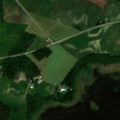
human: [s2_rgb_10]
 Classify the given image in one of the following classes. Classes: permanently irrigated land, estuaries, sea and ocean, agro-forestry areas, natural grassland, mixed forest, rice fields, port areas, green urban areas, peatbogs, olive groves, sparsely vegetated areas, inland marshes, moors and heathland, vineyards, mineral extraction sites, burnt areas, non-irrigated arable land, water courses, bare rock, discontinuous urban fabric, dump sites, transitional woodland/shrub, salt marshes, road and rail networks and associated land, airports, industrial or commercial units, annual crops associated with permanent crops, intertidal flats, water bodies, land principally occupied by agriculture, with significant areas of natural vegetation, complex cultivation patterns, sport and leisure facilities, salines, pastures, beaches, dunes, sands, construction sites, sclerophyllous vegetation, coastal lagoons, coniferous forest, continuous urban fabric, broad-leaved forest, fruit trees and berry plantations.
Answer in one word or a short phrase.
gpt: non-irrigated arable land, land principally occupied by agriculture, with significant areas of natural vegetation, inland marshes, water bodies